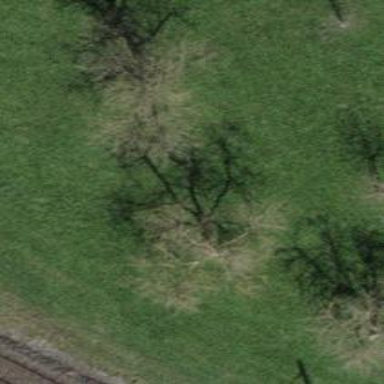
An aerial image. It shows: Single tag "natural: tree."